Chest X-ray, PA view. Patient: 32 years old, sex M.
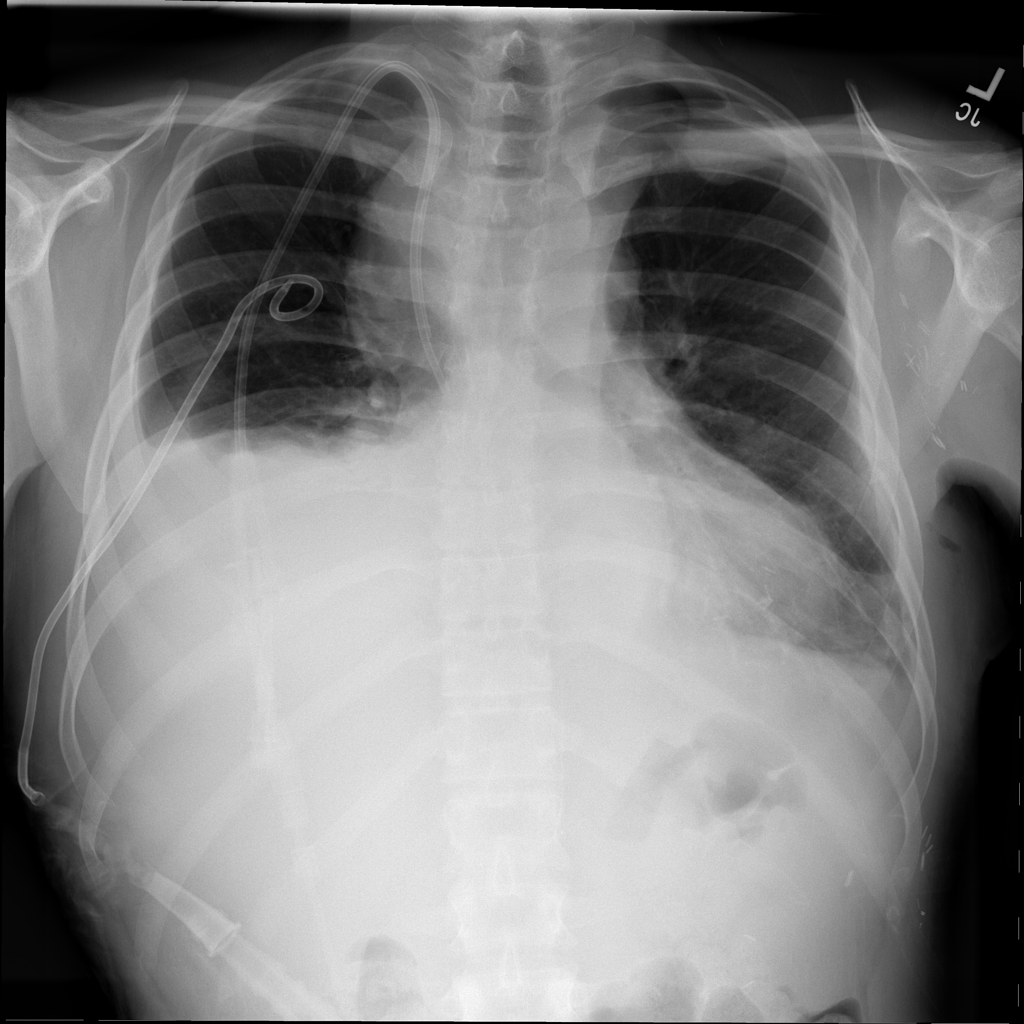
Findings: Effusion, Pneumothorax